九年级 · 解析几何
如图, 抛物线 $y=a x^{2}+b x+c$ 与 $x$ 轴交于点 $A(1,0)$, 对称轴为直线 $x=-1$, 当 $y>0$ 时, $x$ 的取值范围是（）

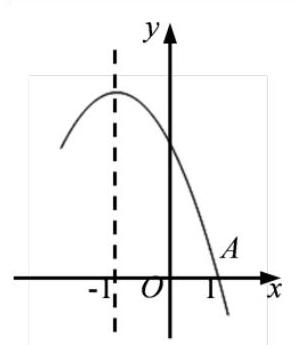
A. $-1<x<1$
B. $-3<x<1$
C. $x<1$
D. $x>-1$

答案: B
解析: 根据二次函数图像的对称性可得其与 $x$ 轴的另一个交点为 $(-3,0)$, 再配合图像即可得出结果;

【详解】解：因为拋物线的对称轴为直线 $x=-1 ; A(1,0)$

所以抛物线 $y=a x^{2}+b x+c$ 与 $x$ 轴的另一个交点为 $(-3,0)$;

根据图像可知, 当 $-3<x<1$ 时, $y>0$

故选: B.

【点睛】本题考查了二次函数图像的性质以及二次函数图像与坐标轴的交点问题; 掌握函数中数形结合的方法是解题的关键.